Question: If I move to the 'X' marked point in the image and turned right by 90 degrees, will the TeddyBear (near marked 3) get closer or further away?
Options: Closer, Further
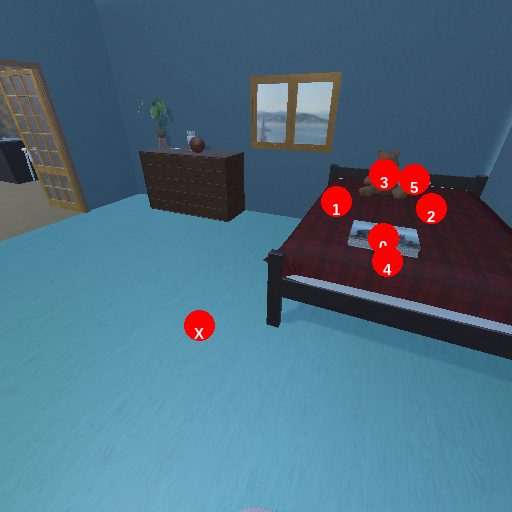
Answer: Closer